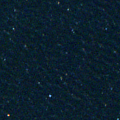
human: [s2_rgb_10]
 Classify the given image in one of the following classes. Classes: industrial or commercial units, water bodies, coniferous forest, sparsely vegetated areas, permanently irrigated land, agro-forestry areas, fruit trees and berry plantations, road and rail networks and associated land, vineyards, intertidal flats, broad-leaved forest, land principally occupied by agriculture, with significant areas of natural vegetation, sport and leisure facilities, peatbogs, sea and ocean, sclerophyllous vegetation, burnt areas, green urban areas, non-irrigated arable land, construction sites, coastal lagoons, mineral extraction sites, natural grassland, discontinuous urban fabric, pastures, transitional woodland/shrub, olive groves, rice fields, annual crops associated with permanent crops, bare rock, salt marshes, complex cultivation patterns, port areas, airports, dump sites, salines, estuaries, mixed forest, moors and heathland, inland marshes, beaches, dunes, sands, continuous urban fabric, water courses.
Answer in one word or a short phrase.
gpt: sea and ocean